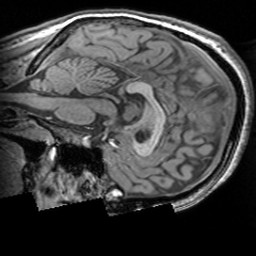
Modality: T1w
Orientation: sagittal
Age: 27
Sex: female
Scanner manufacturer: siemens
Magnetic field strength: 3 T
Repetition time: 1.63 s
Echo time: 0.00311 s